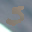
Label: 5